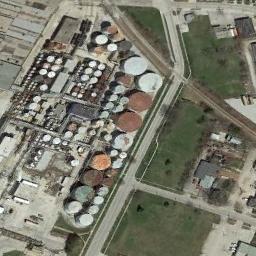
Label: storage_tank